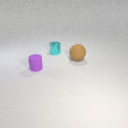
small purple rubber cylinder to the left of large brown rubber sphere